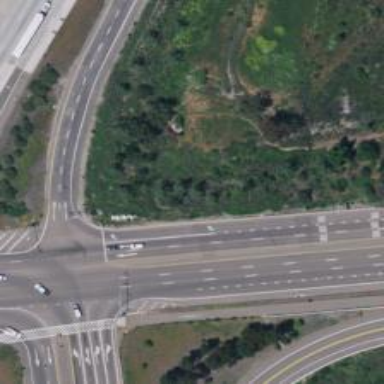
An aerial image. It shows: Trunk highway with expressway features.